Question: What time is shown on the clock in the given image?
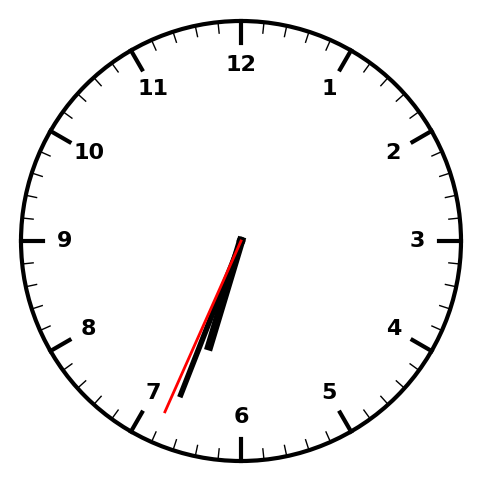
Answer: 06:33:34